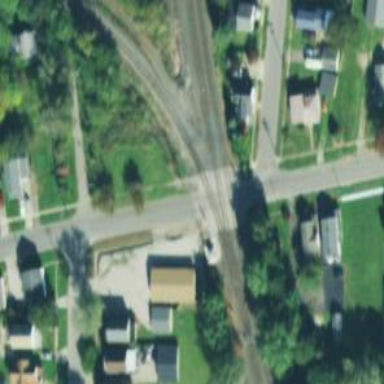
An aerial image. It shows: Crossing for the railway.